Interaction volume radius: 5 \u00c5
Interaction volume height: 20 \u00c5
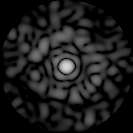
Disorder parameter: 0.8093